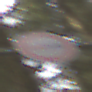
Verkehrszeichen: Ueberholverbot
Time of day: MorningAfternoon
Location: Outdoor (Nature)
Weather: Overcast
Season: Winter
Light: Natural